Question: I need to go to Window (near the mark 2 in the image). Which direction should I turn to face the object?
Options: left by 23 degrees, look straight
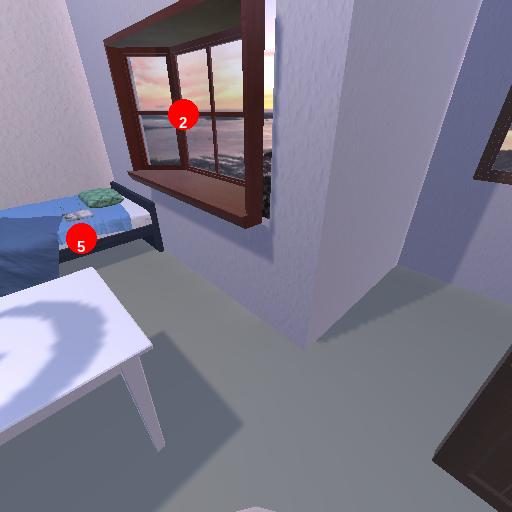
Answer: left by 23 degrees